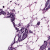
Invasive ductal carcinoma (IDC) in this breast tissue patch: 1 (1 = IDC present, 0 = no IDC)